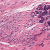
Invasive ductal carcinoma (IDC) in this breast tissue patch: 0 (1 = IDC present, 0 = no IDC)